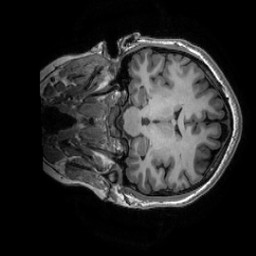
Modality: T1w
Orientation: coronal
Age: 30
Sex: female
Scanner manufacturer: ge
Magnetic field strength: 3 T
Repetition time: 0.0073 s
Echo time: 0.003 s